Interaction volume radius: 5 \u00c5
Interaction volume height: 25 \u00c5
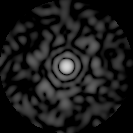
Disorder parameter: 0.7958